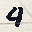
Label: 4